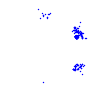
Particle: electron